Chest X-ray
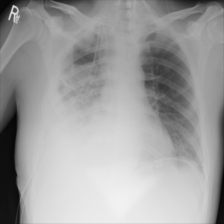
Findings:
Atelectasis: positive
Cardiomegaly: negative
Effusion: negative
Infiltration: positive
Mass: negative
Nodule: negative
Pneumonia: negative
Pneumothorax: negative
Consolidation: negative
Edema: negative
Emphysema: negative
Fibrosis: negative
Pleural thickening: negative
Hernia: negative